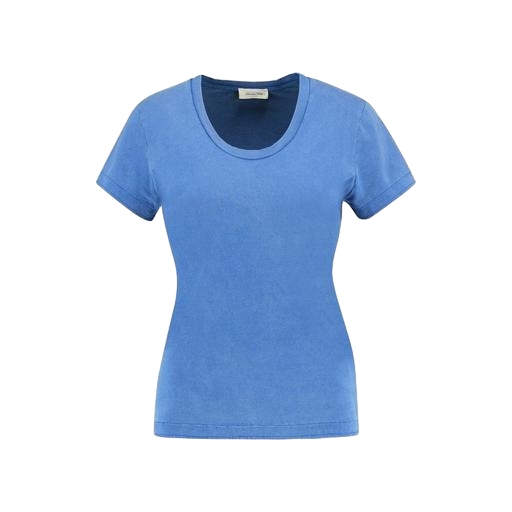
blue scoop-neck tee, blue u-neck tee, blue scoop neck t-shirt, white background